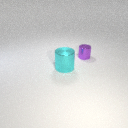
large cyan metal cylinder in front of small purple metal cylinder